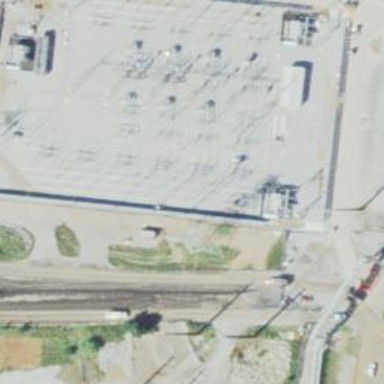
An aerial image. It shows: Switch for power supply.